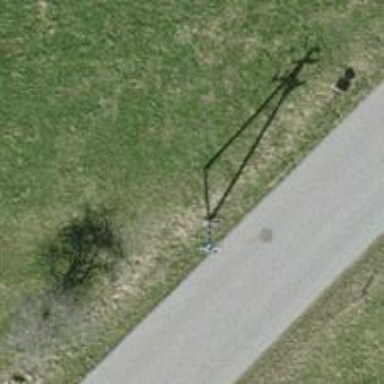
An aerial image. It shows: Guyed termination pole.